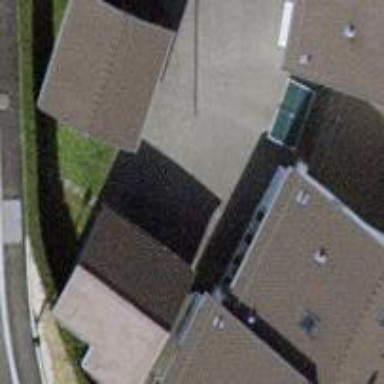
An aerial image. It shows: Garage.